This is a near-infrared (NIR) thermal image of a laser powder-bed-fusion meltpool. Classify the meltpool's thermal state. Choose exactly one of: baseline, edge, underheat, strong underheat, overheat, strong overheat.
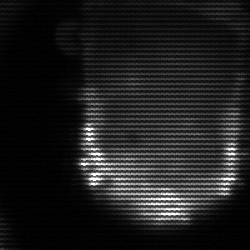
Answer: baseline